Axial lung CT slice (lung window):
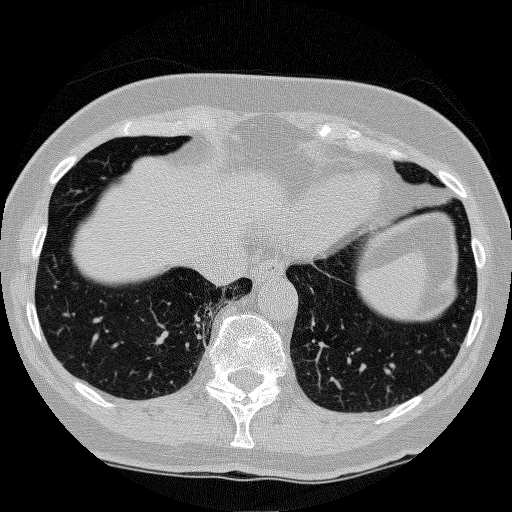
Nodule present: no